Field crop: maize
Growth stage: 2
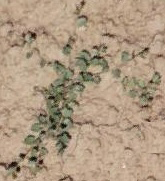
Species: convolvulus